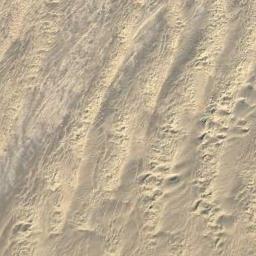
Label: desert